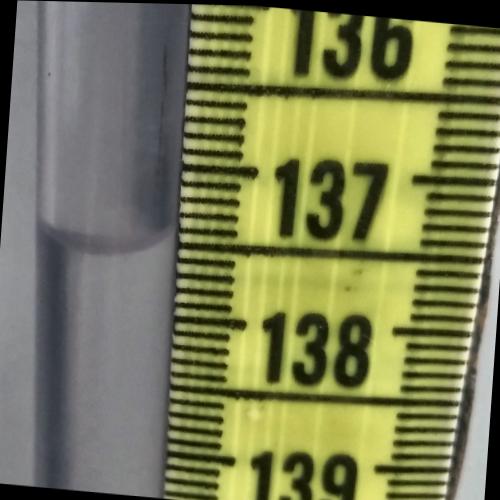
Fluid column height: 137.5 cm